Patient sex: M
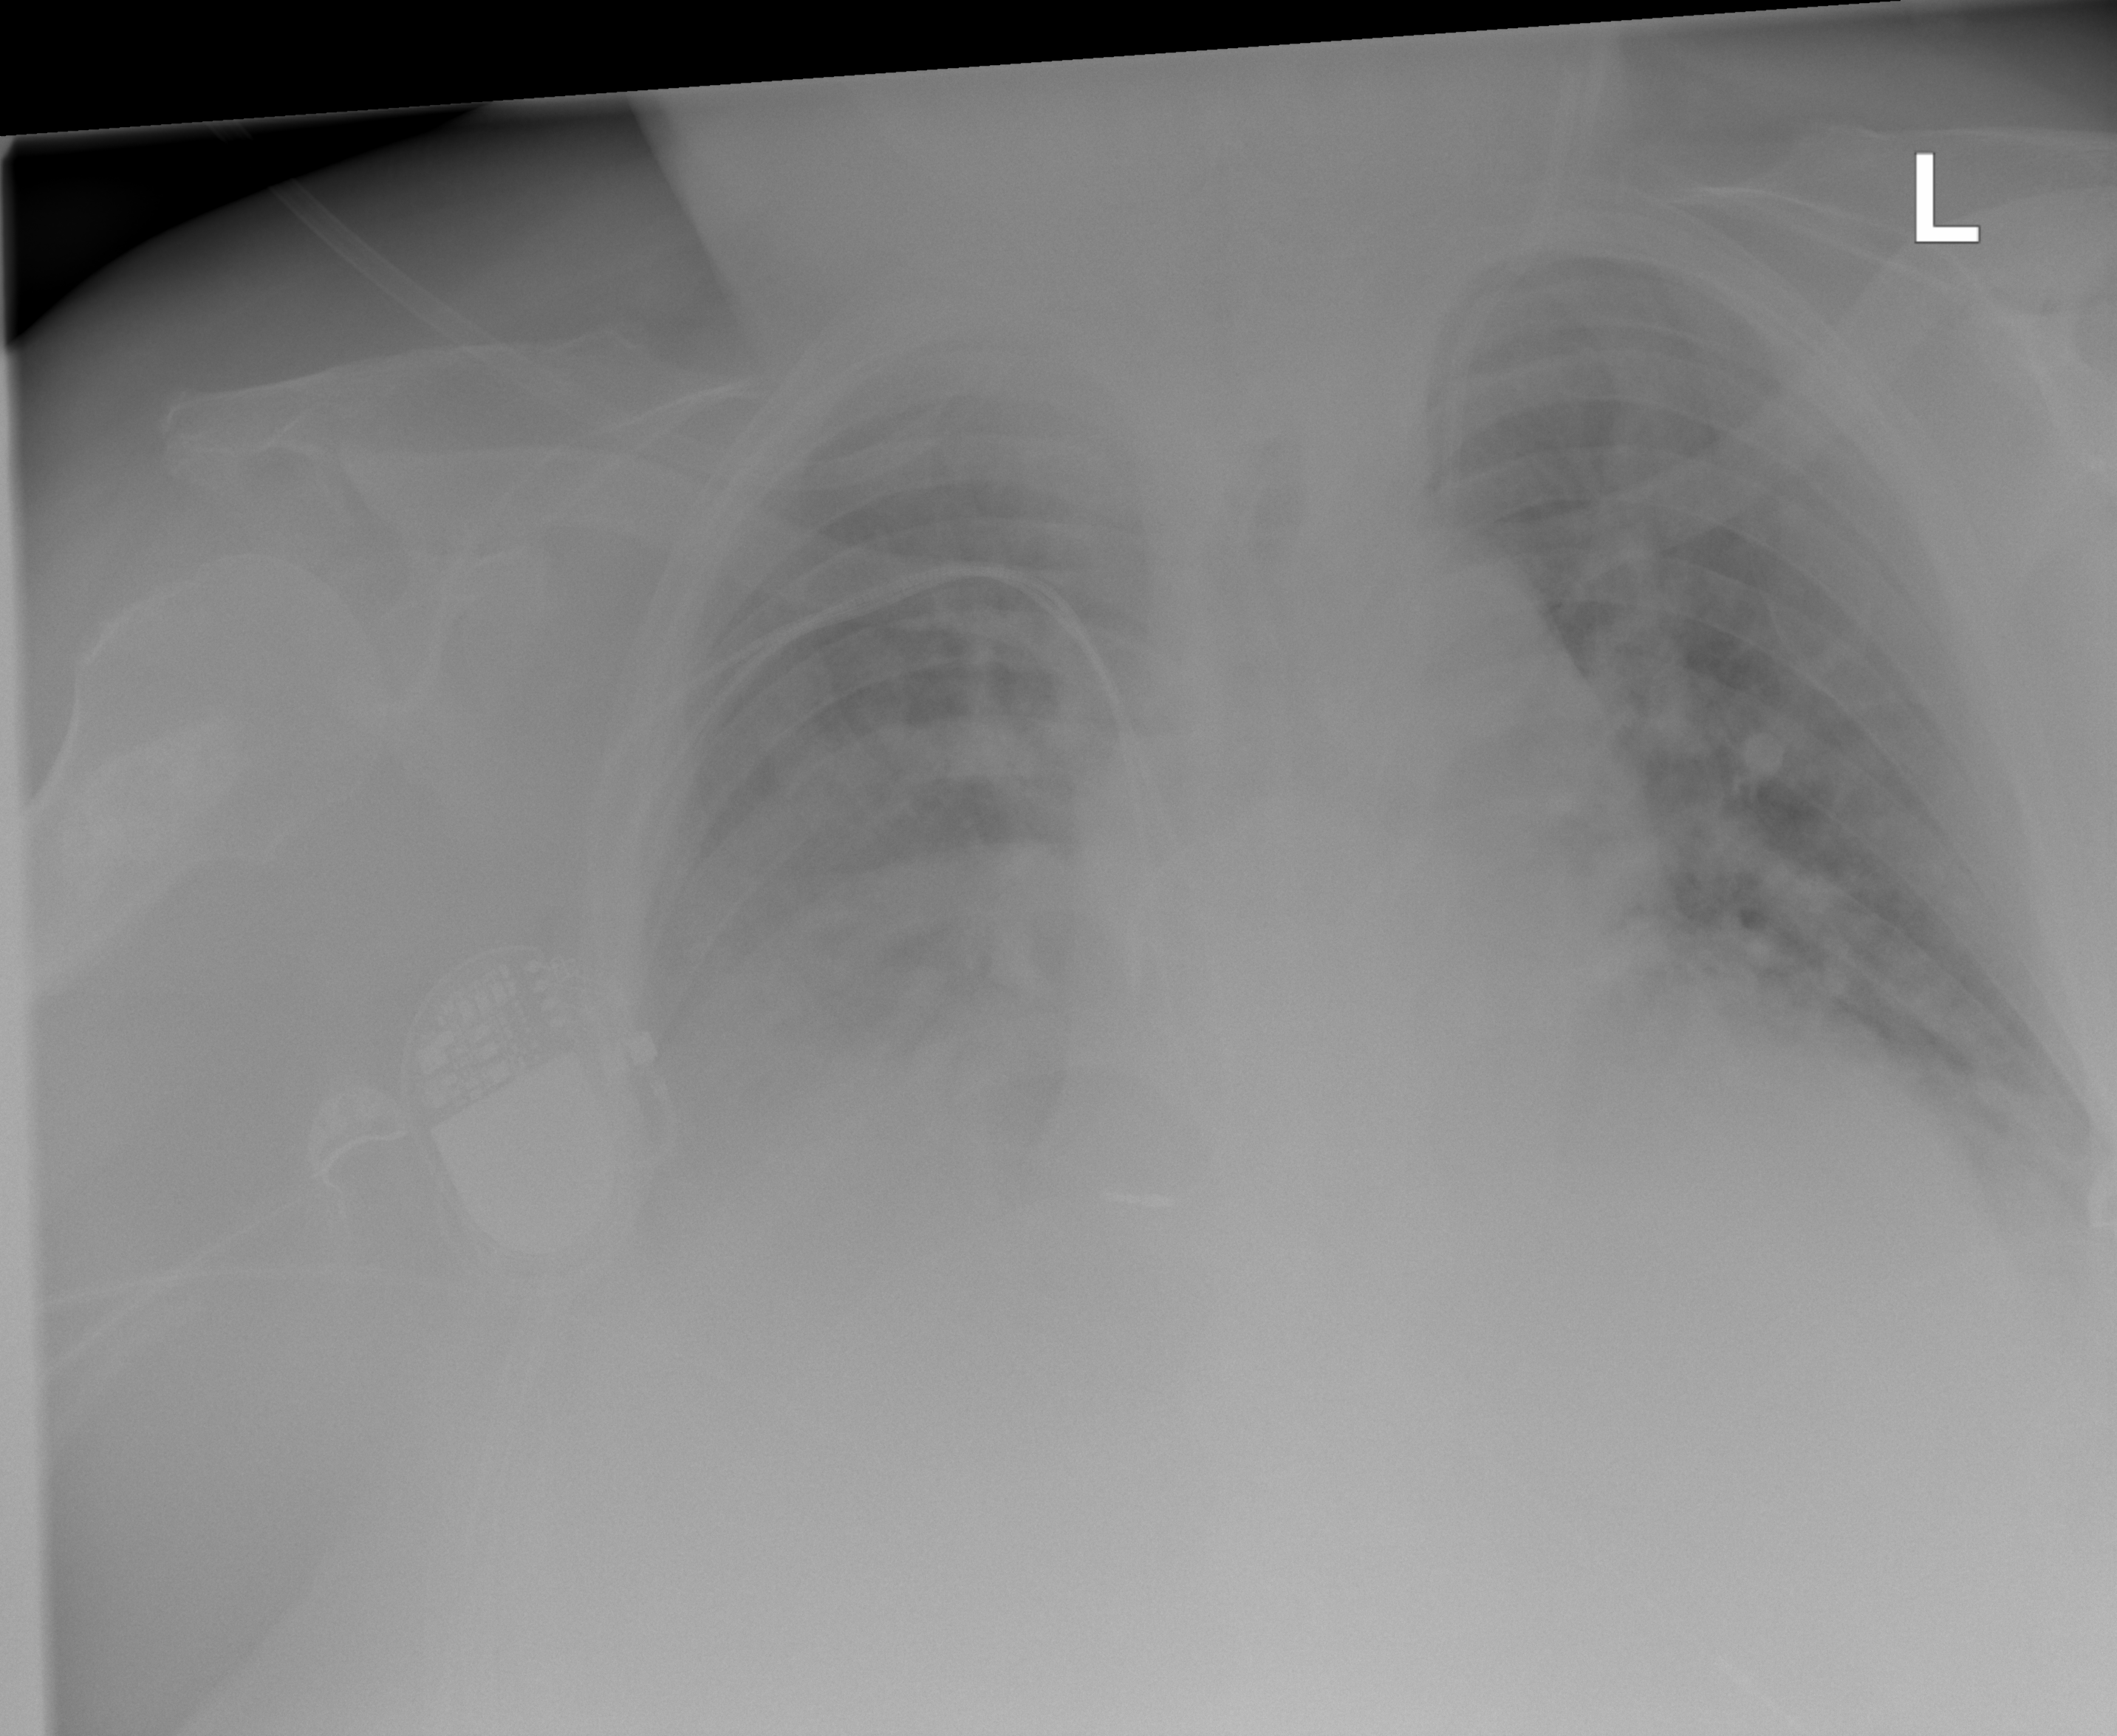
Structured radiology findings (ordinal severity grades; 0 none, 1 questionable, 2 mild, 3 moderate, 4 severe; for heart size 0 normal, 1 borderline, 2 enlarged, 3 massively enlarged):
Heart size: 2
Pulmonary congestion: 3
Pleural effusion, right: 3
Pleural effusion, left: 1
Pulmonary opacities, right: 3
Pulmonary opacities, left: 3
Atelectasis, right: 2
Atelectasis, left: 0